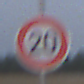
Verkehrszeichen: Geschwindigkeit20
Umgebung: Outdoor, Nature
Tageszeit: SunriseSunset
Wetter: Overcast
Licht: Natural
Jahreszeit: NotSpecified
Kontrast: LowContrast